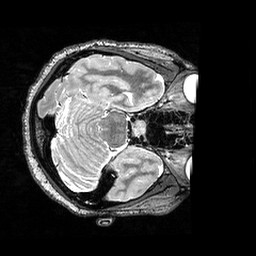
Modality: T2w
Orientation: axial
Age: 25
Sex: female
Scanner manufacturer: siemens
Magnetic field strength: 3 T
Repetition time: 3.2 s
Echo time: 0.564 s